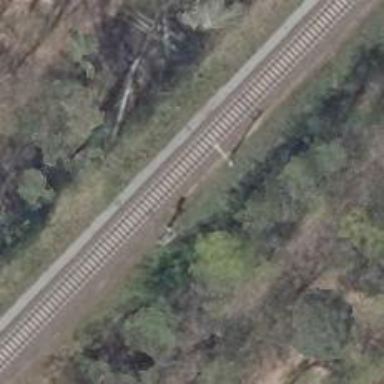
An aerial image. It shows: Railway signal.